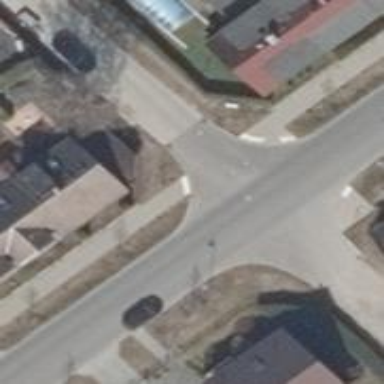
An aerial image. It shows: Sidewalk.